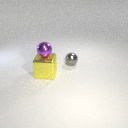
small purple metal sphere above large yellow metal cube